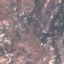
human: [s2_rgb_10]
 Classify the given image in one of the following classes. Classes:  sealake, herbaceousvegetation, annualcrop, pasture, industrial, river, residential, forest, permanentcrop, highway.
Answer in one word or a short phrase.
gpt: HerbaceousVegetation